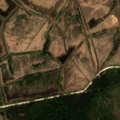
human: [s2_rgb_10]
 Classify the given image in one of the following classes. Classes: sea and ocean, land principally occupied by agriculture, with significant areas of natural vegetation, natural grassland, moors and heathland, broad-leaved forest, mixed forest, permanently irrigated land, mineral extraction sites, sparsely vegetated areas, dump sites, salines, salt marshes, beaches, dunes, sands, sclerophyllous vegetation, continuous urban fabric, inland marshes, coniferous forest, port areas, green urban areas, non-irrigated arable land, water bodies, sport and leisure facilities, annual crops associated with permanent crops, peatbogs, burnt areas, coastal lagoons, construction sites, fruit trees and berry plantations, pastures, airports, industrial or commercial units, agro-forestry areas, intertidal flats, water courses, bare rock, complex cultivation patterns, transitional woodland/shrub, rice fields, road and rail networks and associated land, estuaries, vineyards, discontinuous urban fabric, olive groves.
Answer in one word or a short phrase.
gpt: land principally occupied by agriculture, with significant areas of natural vegetation, mixed forest, water bodies